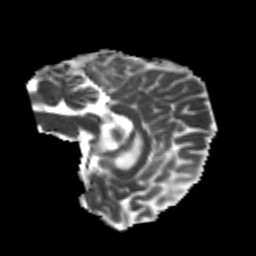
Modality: MD
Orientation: sagittal
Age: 20
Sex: female
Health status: healthy
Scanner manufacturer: philips
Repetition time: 7.388 s
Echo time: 0.08599 s